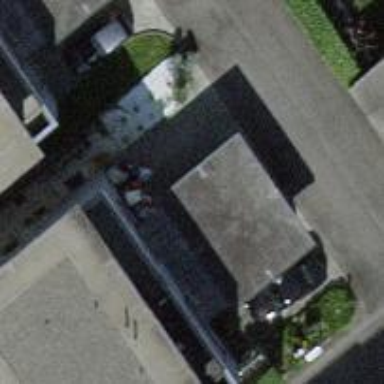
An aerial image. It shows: View of roof of building.